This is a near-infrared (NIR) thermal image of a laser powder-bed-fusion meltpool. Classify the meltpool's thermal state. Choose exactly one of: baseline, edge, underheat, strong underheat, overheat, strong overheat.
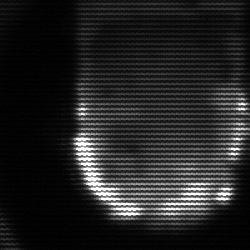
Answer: baseline